Question: While programming, I ran into a wall with some code. It looks like this:

And that's the problem. I took a pretty screenshot to reduce my guilt. The pretty colors do not make up for the lack of maintainability. I have close to no idea how to generalize code like this.
# What I tried?
Well, consider the periodicity of the 3rd and 6th arguments. It aligns with the periodicity of the other arguments too. Something like this would allow us to convert this code into a loop with 9 lines if we use an array. That's an improvement as we go down by . However, that's not good enough. It would be best if this were changed to have . That would at least make it a more maintainable.
# Is this really a problem?
Well, let's put it this way. That code up there may as well be wrong.
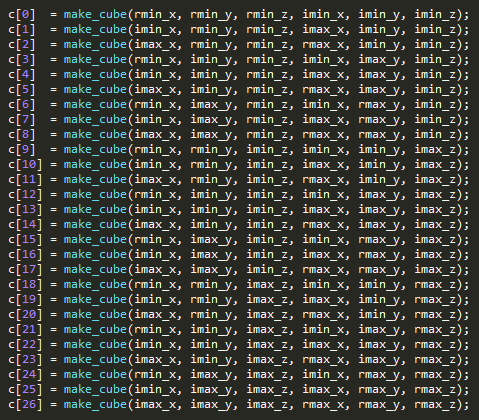
Answer: Well, it took some time to analyze the patterns.
Of course, first I used <URL> to get the text from the screenshot. Then I started match highlighting to spot patterns.
- 'make_cube''(x,y,z)'- 'z'- '(y,z)'-
This makes it "obvious" material for a generation loop. After some 20 minutes of refactoring I was down to
'''
for (auto&& zs : { tie(rmin_z, imin_z), tie(imin_z, imax_z), tie(imax_z, rmax_z) })
for (auto&& ys : { tie(rmin_y, imin_y), tie(imin_y, imax_y), tie(imax_y, rmax_y) })
for (auto&& xs : { tie(rmin_x, imin_x), tie(imin_x, imax_x), tie(imax_x, rmax_x) })
{
*out++ = make_cube(get<0>(xs), get<0>(ys), get<0>(zs), get<1>(xs), get<1>(ys), get<1>(zs));
}
'''
But you'll notice the regularity in the loop ranges. Actually we have a sequence like
'''
coord const sequence[] = { rmin, imin, imax, rmax };
'''
and we select consecutive pairs: '(rmin, imin), (imin, imax), (imax, rmax)'
'''
// we take all consecutive pairs (warning: ignoring the '(rmax, rmin)' closing pair here)
vector<pair<coord, coord>> pairs;
transform(begin(sequence), prev(end(sequence)), back_inserter(pairs), <URL>;
'''
Now we can loop it more directly. I've also invented a simple 'Cube' type that allows us to pretty print the result of the generator loop so you can verify the results in 'DEBUG' mode:
'''
for (auto zs : pairs) for (auto ys : pairs) for (auto xs : pairs)
*out++ = Cube { { xs.first.x, ys.first.y, zs.first.z }, { xs.second.x, ys.second.y, zs.second.z } };
'''
<URL>
'''
#include <iostream>
#include <algorithm>
#include <vector>
#include <array>
int main() {
#ifdef NDEBUG
typedef double T;
struct coord { T x,y,z; };
coord rmin { 0, 1, 2 },
imin { 3, 4, 5 },
imax { 6, 7, 8 },
rmax { 9, 10, 11 };
#else
typedef const char* T;
struct coord { T x,y,z; };
coord rmin { "rmin_x", "rmin_y", "rmin_z" },
imin { "imin_x", "imin_y", "imin_z" },
imax { "imax_x", "imax_y", "imax_z" },
rmax { "rmax_x", "rmax_y", "rmax_z" };
#endif
using namespace std;
// the source sequence
coord const sequence[] = { rmin, imin, imax, rmax };
// we take all consecutive pairs (warning: ignoring the '(rmax, rmin)' closing pair here)
vector<pair<coord, coord>> pairs;
transform(begin(sequence), prev(end(sequence)), back_inserter(pairs), <URL>;
// Now we build cubes. The 'make_cube' interface implied it requires two
// coordinates to be constructed:
struct Cube { coord p1, p2; };
std::array<Cube, 3*3*3> cubes;
// generate!
auto out = cubes.begin();
for (auto zs : pairs) for (auto ys : pairs) for (auto xs : pairs)
*out++ = Cube { { xs.first.x, ys.first.y, zs.first.z }, { xs.second.x, ys.second.y, zs.second.z } };
// debug print
for(auto const& c : cubes)
std::cout << "make_cube(" << c.p1.x << ", " << c.p1.y << ", " << c.p1.z << ", " << c.p2.x << ", " << c.p2.y << ", " << c.p2.z << ")
";
}
'''
## Conclusions:
1. My code looks more complicated. It probably is. But it's much easier to see whether typos were made
2. Regarding the question Is this really a problem? Well, let's put it this way. That code up there may as well be wrong Indeed, I have a bit of a doubt whether you covered all your cases. See the first comment: // we take all consecutive pairs (warning: ignoring the '(rmax, rmin)' closing pair here)